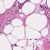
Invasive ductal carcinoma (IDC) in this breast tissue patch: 0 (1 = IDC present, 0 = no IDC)